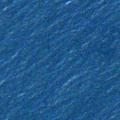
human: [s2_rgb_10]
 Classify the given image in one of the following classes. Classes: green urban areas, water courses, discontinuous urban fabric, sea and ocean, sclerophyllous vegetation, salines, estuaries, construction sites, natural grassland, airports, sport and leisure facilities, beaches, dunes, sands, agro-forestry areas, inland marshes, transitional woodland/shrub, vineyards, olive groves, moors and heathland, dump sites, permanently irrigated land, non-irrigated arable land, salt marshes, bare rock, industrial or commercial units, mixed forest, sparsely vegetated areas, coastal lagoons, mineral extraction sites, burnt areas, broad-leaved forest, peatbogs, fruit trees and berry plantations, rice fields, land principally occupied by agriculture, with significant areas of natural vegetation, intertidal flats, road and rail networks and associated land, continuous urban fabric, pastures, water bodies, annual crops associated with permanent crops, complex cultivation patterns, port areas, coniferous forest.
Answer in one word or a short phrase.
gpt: sea and ocean